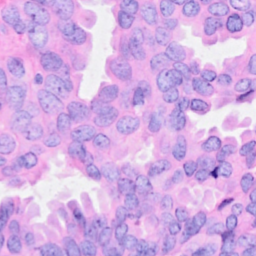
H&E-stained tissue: Breast